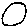
Label: circle